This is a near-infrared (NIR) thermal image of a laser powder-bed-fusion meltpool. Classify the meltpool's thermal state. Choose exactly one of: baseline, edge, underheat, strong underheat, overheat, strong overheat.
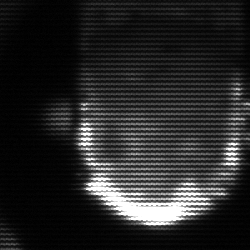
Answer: baseline